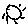
Label: sun